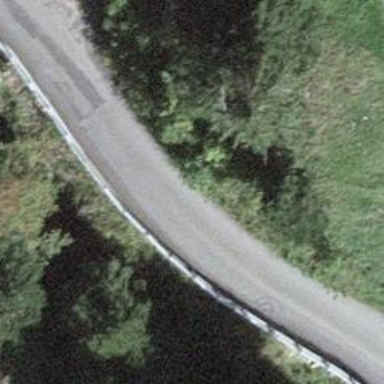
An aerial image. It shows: Guard rail as barrier.